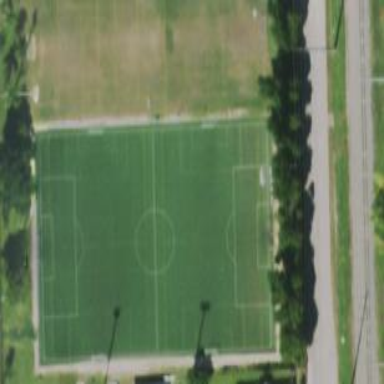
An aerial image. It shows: Soccer pitch for leisureland activities.